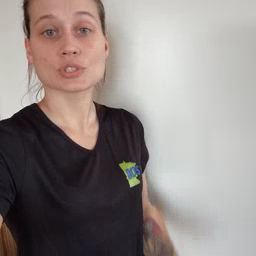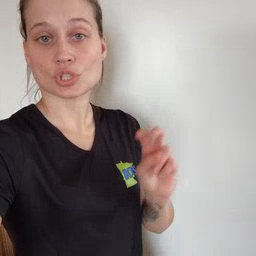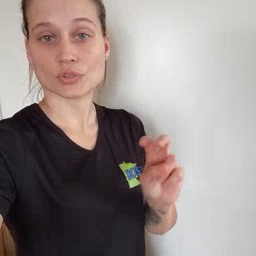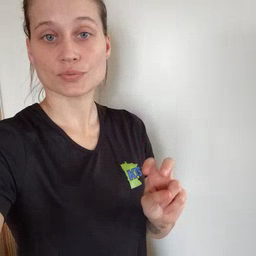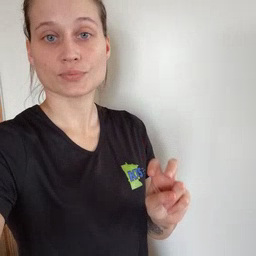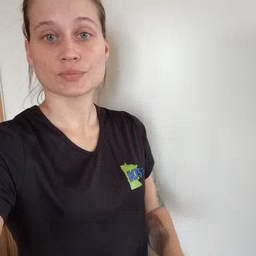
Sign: chair